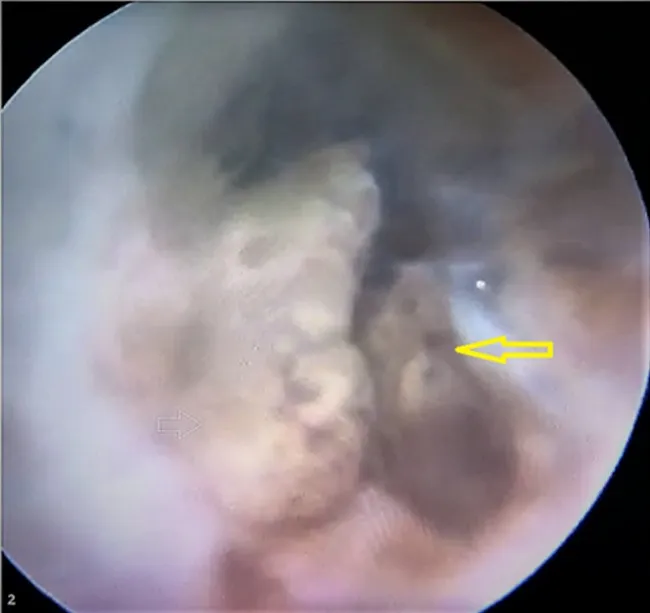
cystoscopy photo of pigmented lesion (arrow).
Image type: endoscopy (arthroscopy)